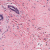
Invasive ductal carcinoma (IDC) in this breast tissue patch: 0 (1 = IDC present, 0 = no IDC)